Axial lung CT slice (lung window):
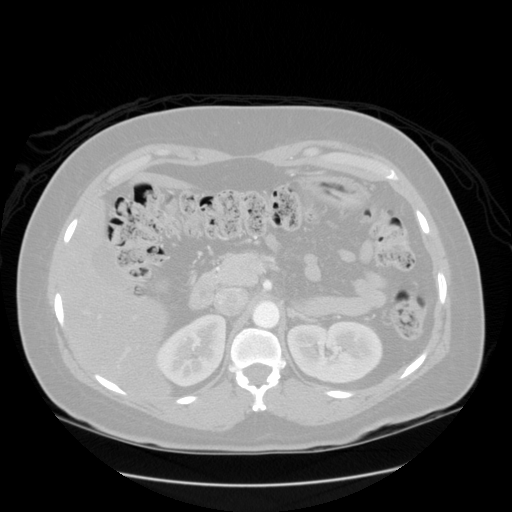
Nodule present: no